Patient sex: F
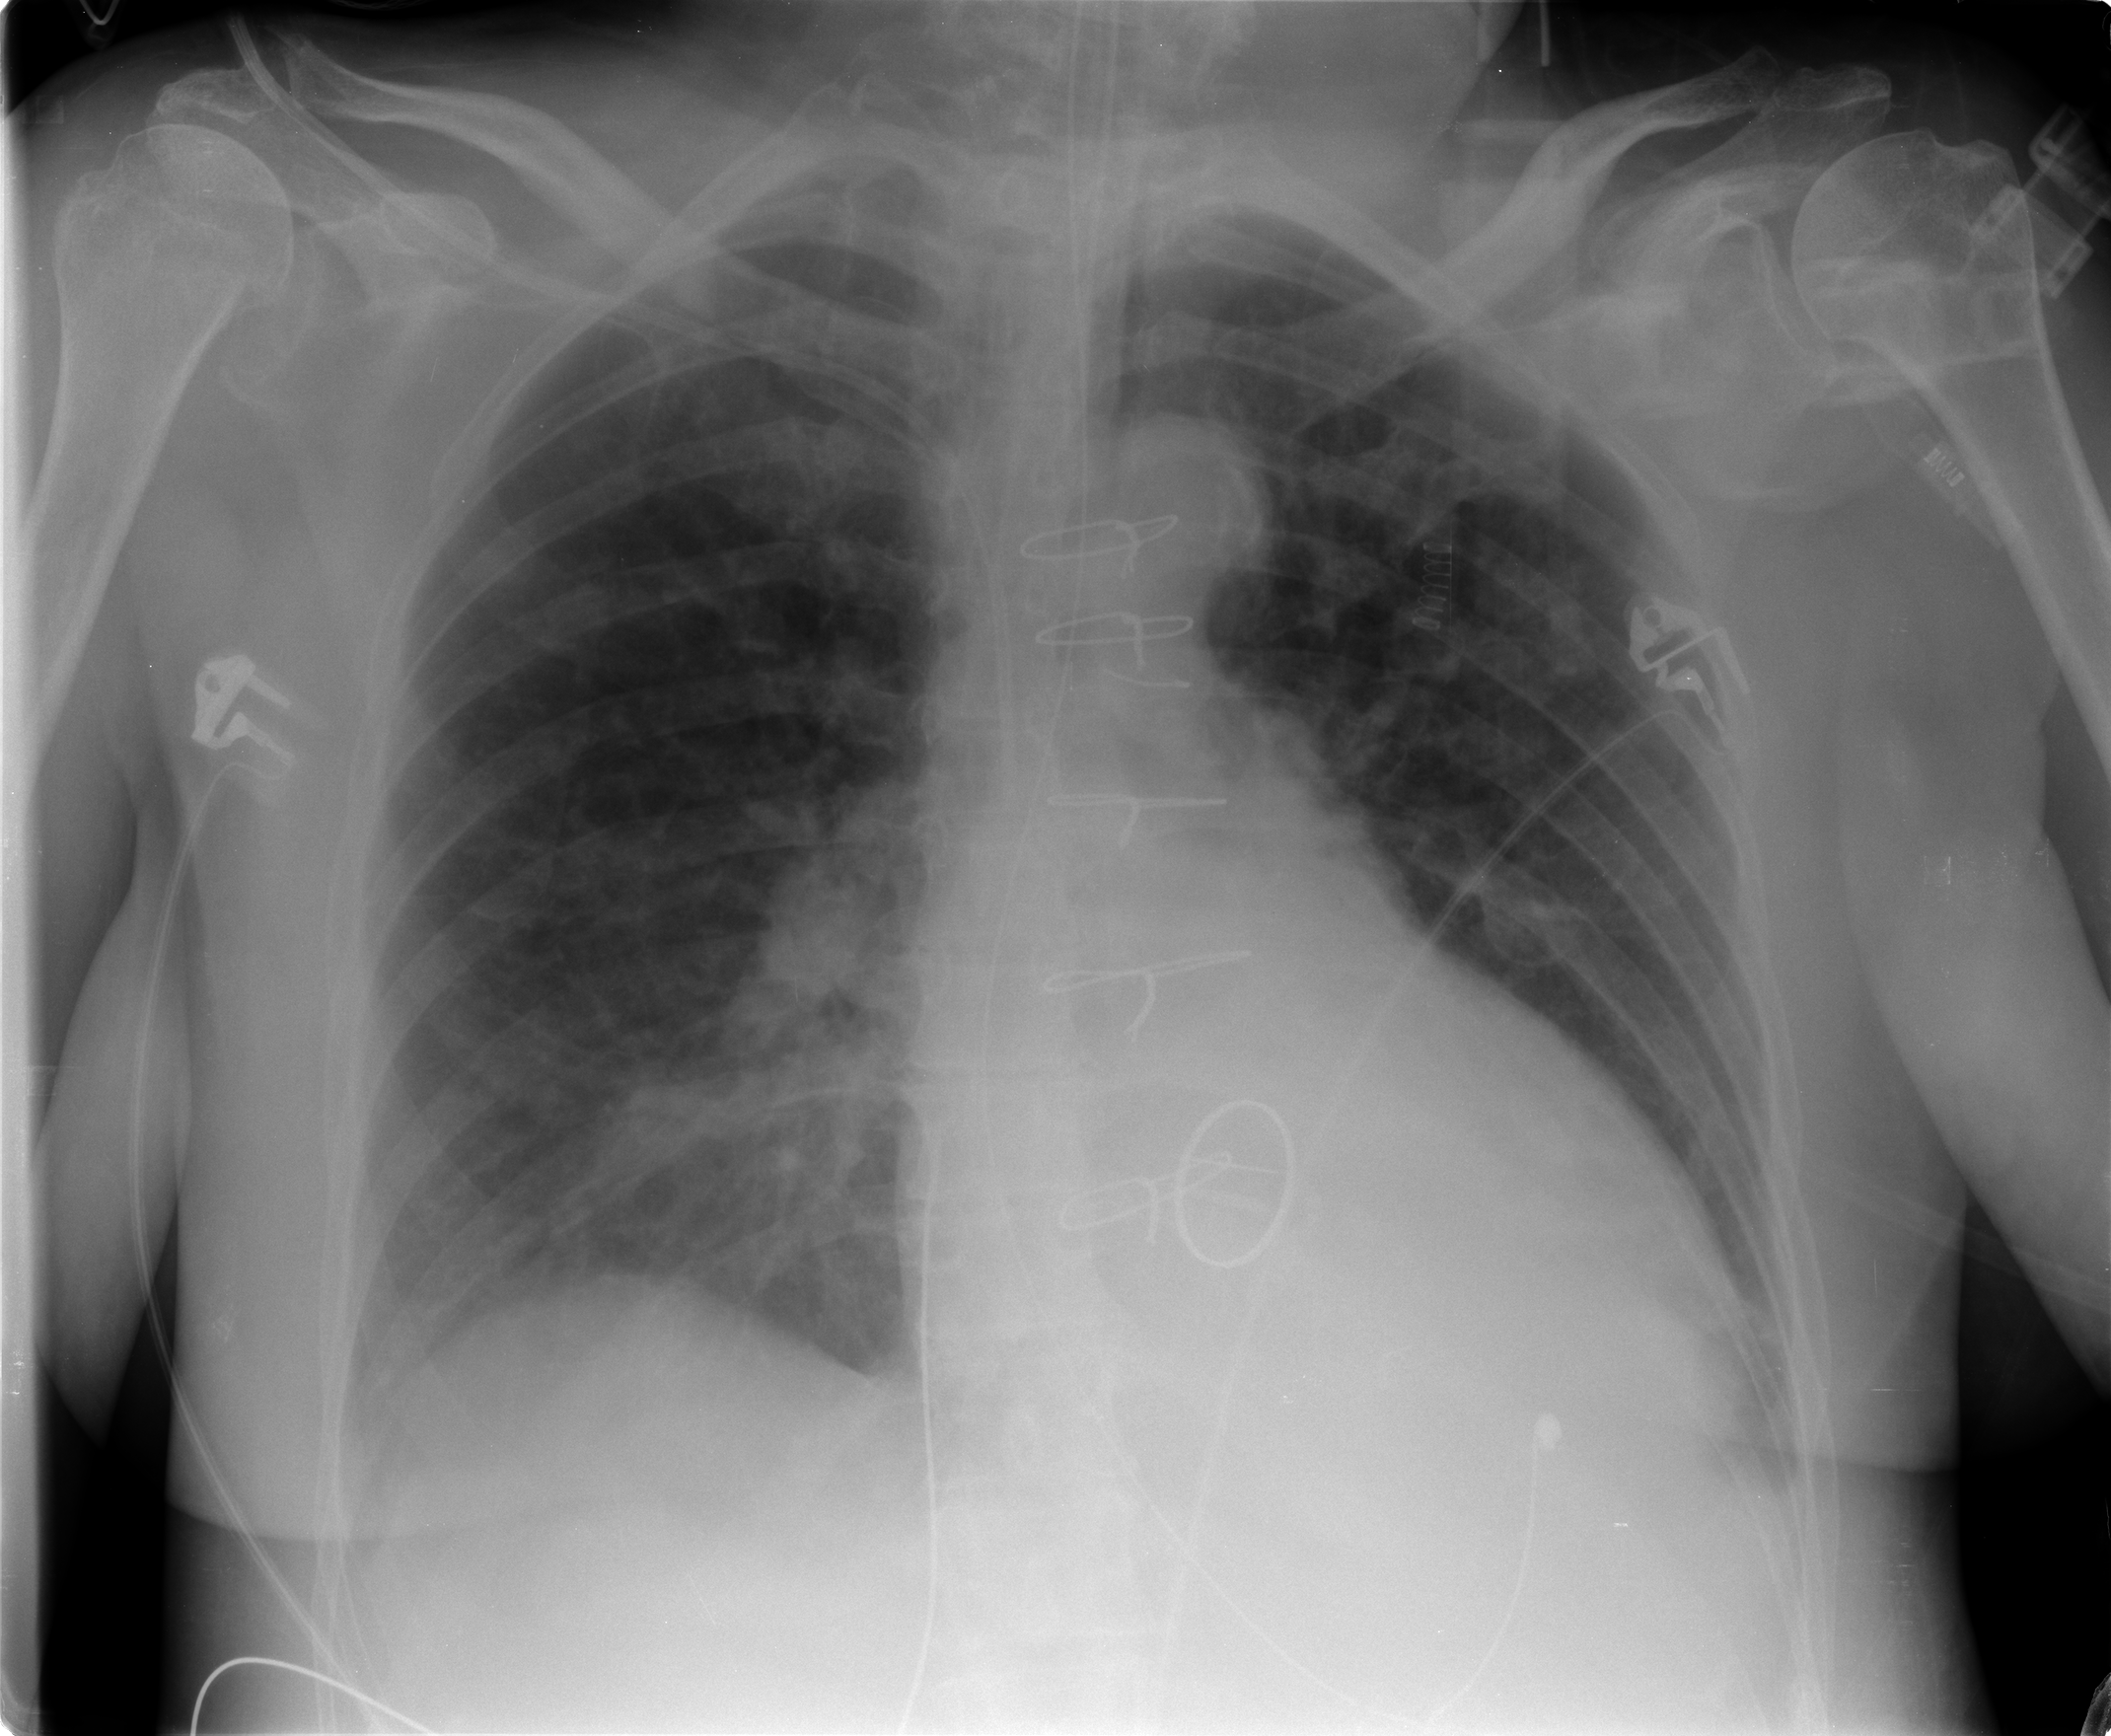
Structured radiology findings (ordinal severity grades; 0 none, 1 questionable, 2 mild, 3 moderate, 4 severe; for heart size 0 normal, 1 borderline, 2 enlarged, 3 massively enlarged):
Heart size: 2
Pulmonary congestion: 2
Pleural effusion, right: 2
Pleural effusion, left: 2
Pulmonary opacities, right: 2
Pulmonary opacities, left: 1
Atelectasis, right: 2
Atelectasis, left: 1